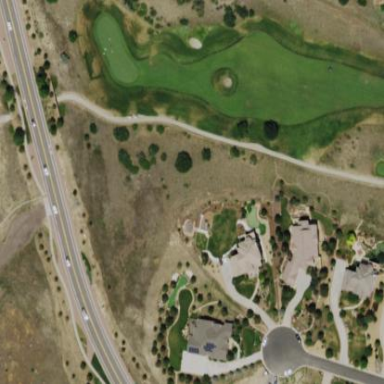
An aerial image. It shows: Rough grassy area used for golf.